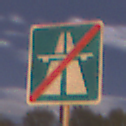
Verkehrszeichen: EndeAutbahn
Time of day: Night
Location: Outdoor (Suburban)
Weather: PartlyCloudy
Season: NotSpecified
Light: Artificial